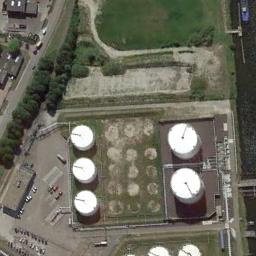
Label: storage_tank